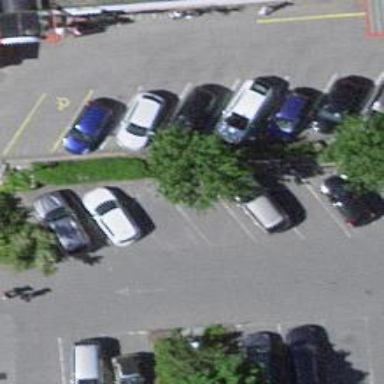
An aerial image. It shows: Charging station.